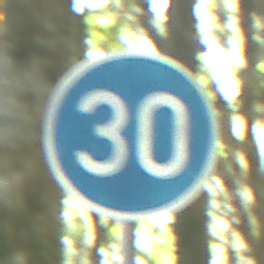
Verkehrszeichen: VorgeschriebeneMindestgeschwindigkeit
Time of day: Midday
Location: Outdoor (Nature)
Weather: Clear
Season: NotSpecified
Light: Natural